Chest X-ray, AP view. Patient: 47 years old, sex M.
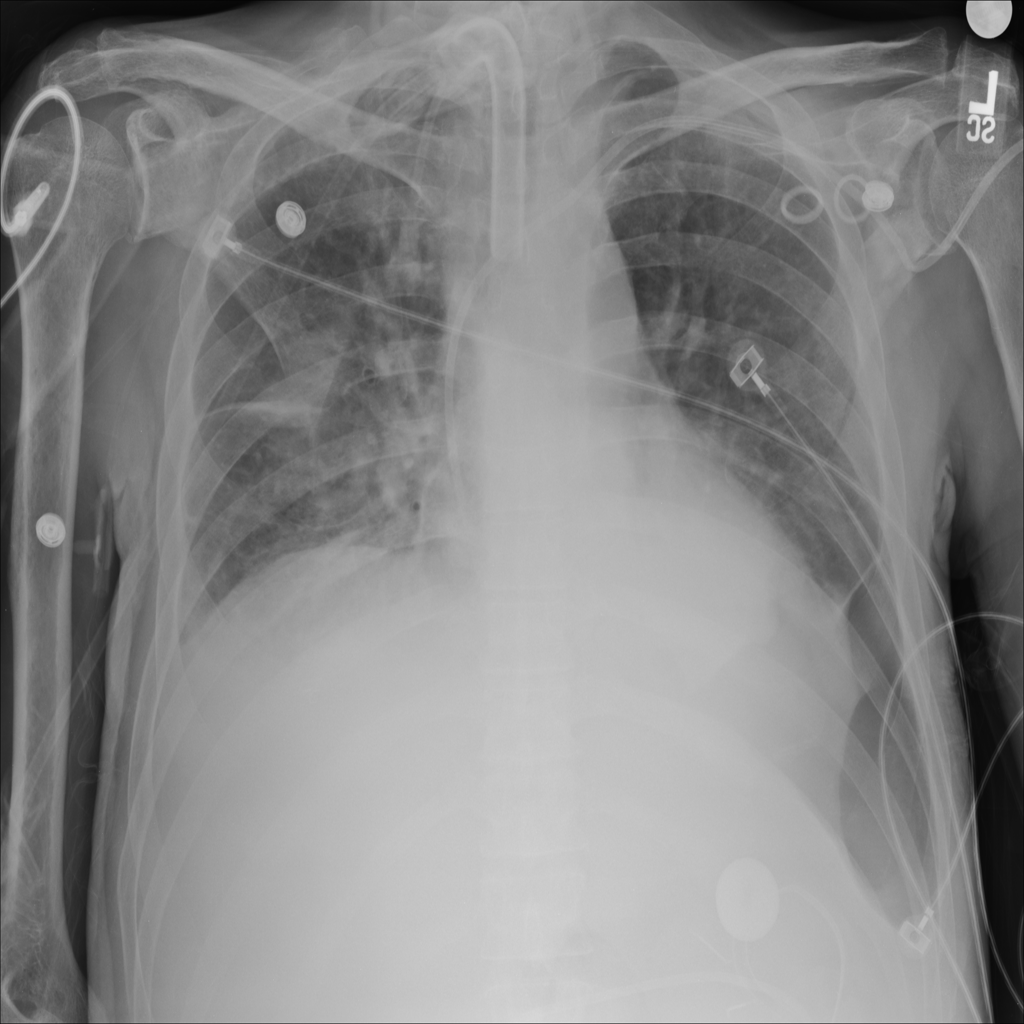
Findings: Pneumothorax